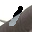
Label: 1